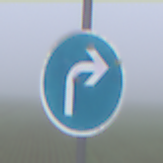
Verkehrszeichen: VorgeschriebeneFahrtrichtungRechts
Umgebung: Outdoor, RoadRail
Tageszeit: MorningAfternoon
Wetter: Overcast
Licht: Natural
Jahreszeit: NotSpecified
Kontrast: LowContrast